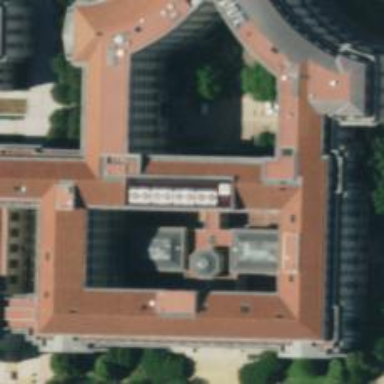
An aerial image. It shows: Public building.